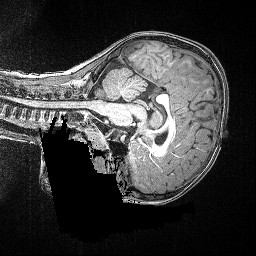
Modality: T1w
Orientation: sagittal
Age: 74
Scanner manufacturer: siemens
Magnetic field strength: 3 T
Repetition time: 2.5 s
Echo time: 0.00347 s